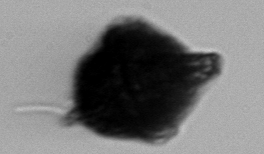
Label: Gonyaulax